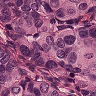
Metastatic tissue present: yes